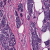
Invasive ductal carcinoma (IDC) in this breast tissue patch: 0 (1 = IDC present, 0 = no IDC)